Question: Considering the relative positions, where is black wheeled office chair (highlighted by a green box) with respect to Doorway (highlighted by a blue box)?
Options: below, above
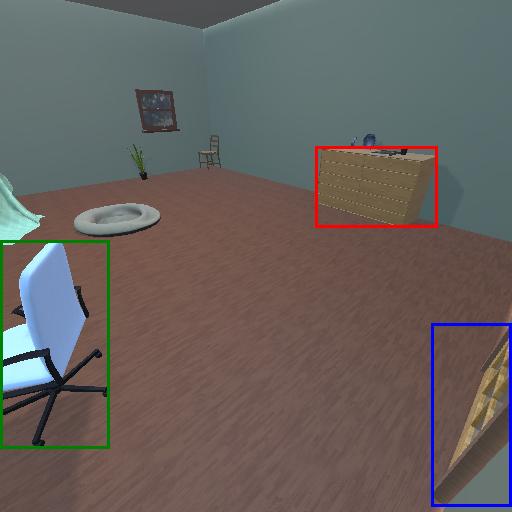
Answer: below